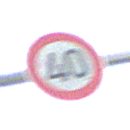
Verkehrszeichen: Geschwindigkeit40
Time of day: SunriseSunset
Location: Outdoor (Nature)
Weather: PartlyCloudy
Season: NotSpecified
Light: Natural